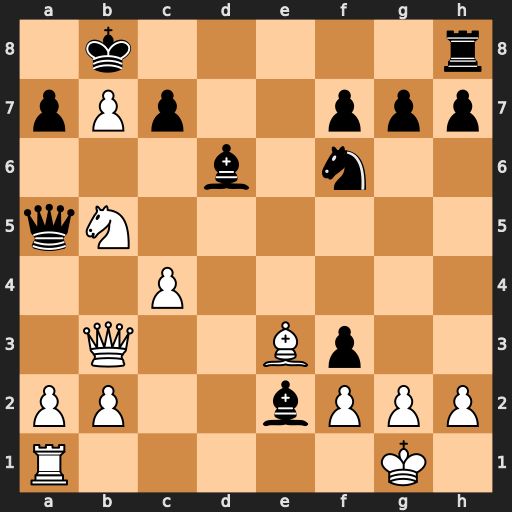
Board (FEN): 1k5r/pPp2ppp/3b1n2/qN6/2P5/1Q2Bp2/PP2bPPP/R5K1
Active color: w
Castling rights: -
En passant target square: -
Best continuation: Bxa7+ Kxb7 Nxd6+ Kc6 Nb5